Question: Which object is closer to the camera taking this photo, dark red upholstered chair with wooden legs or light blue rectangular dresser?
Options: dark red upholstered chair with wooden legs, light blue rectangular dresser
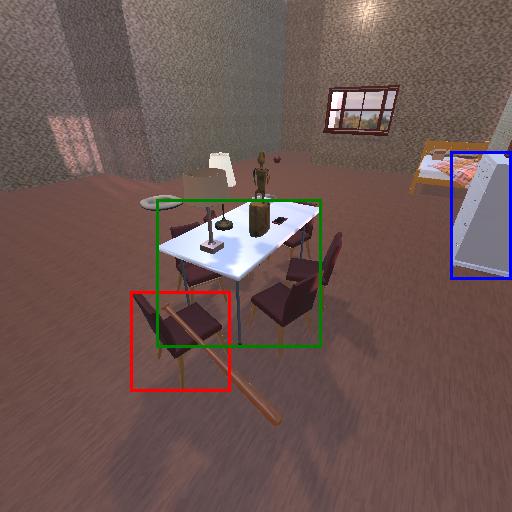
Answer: dark red upholstered chair with wooden legs